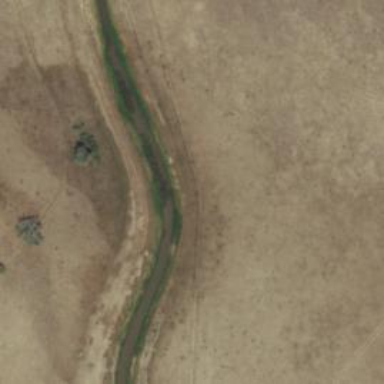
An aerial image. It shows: Irrigation canal designed for service purposes.